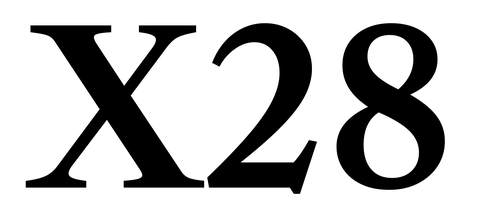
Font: LibreCaslonText_SemiBold